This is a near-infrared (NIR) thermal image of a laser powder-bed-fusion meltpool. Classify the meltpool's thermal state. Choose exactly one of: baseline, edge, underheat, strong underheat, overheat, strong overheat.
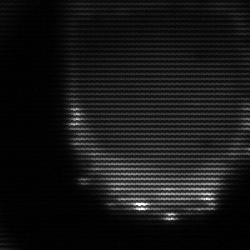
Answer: edge